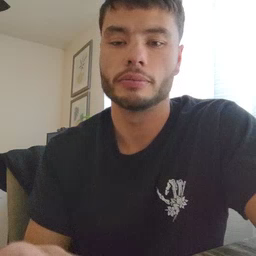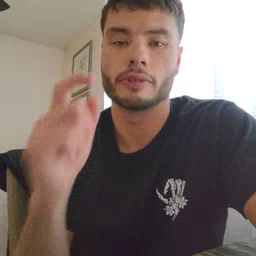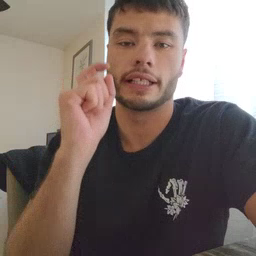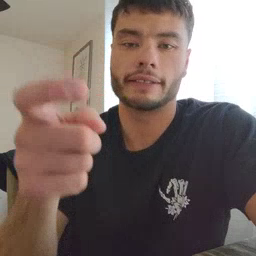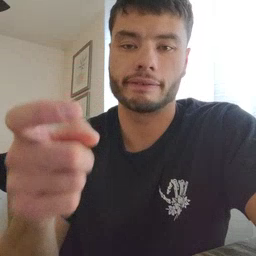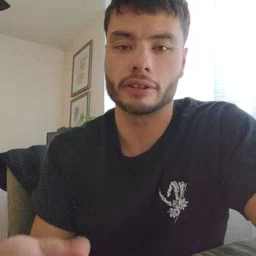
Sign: gift